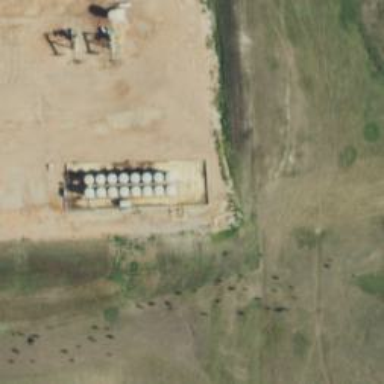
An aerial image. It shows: Storage tank with man-made structure.